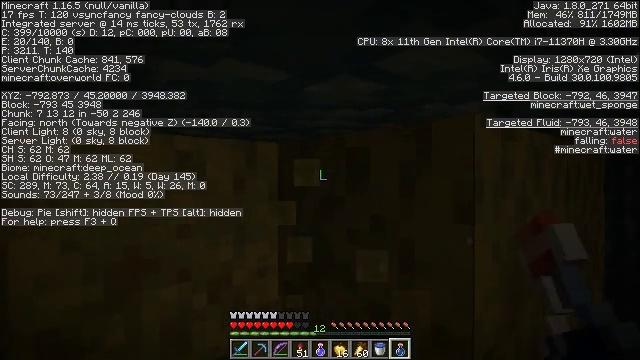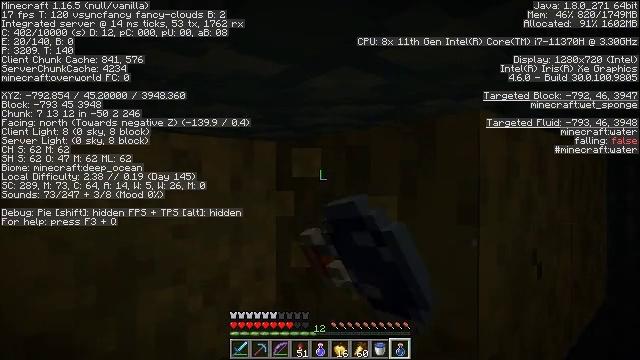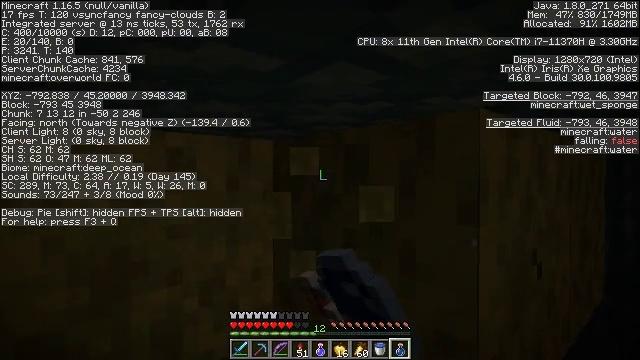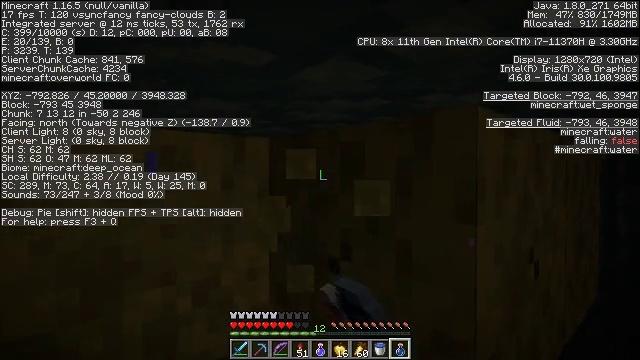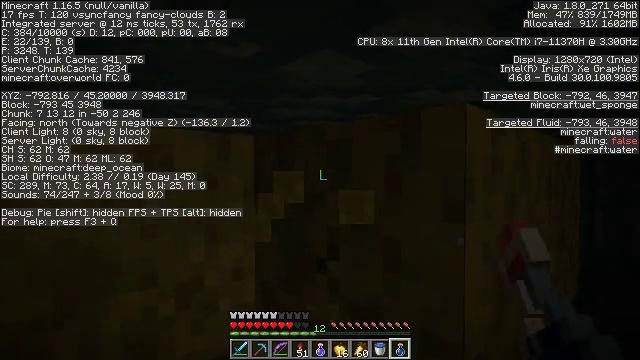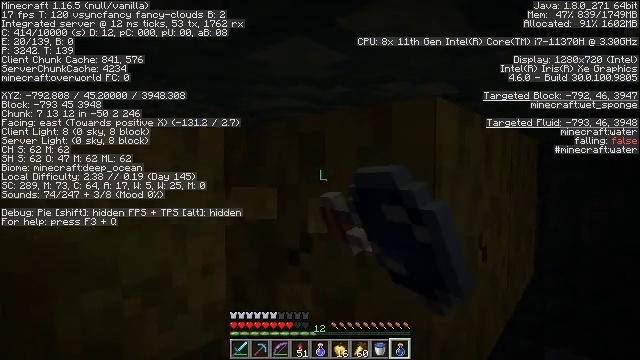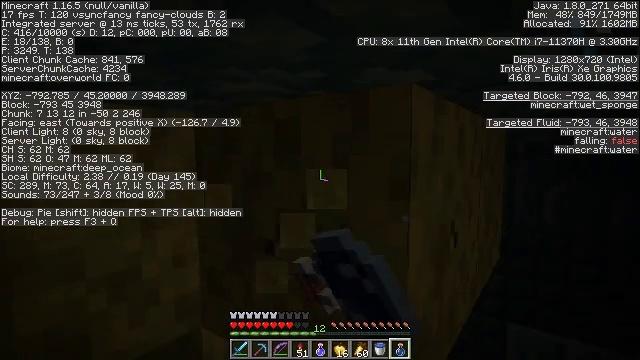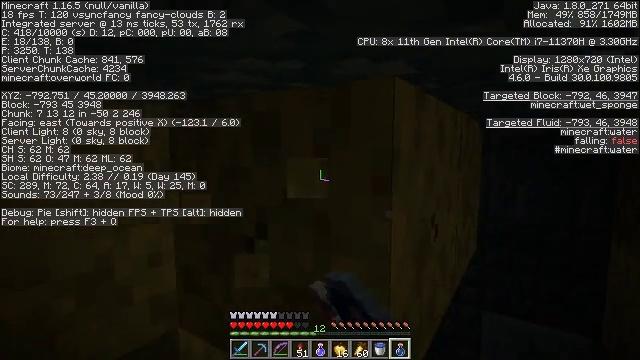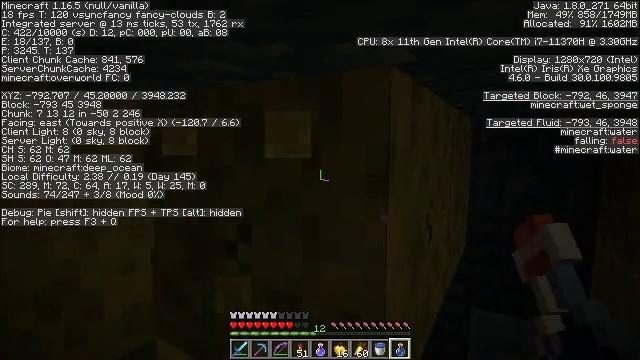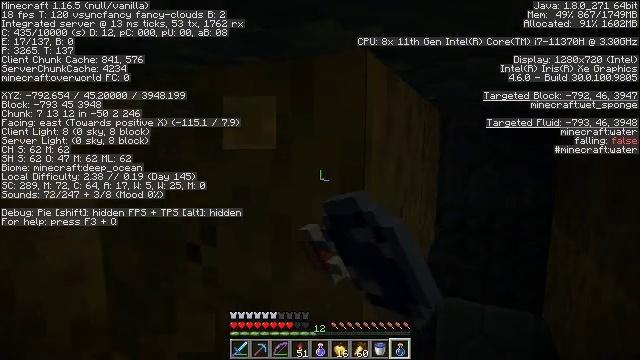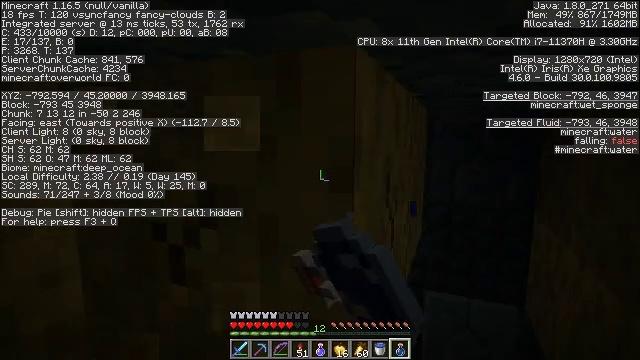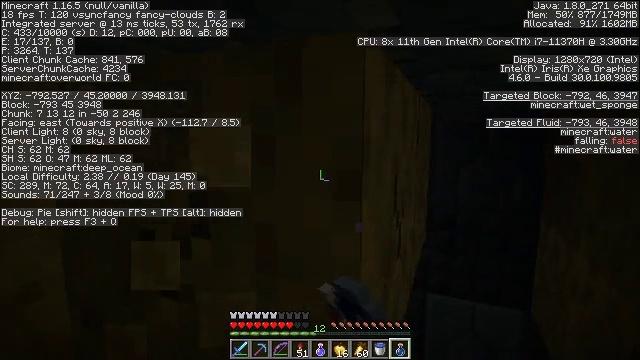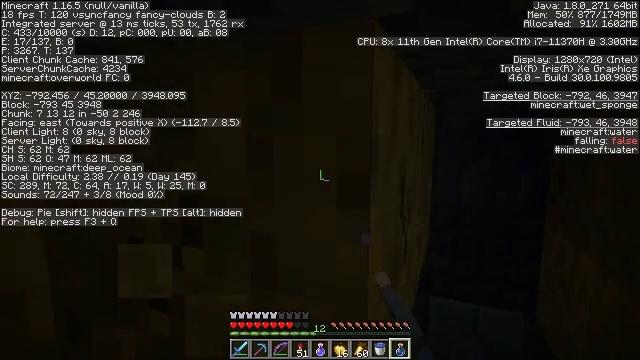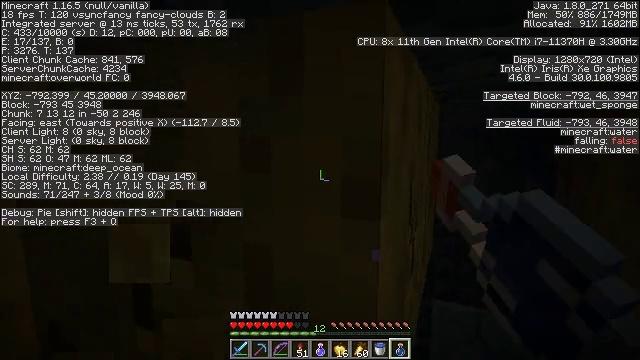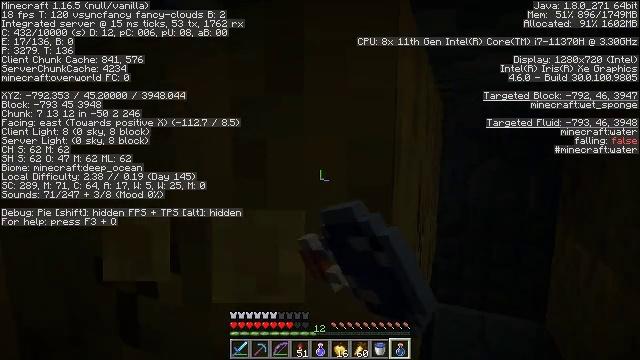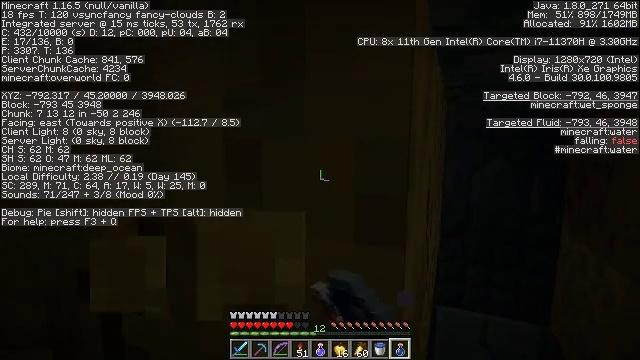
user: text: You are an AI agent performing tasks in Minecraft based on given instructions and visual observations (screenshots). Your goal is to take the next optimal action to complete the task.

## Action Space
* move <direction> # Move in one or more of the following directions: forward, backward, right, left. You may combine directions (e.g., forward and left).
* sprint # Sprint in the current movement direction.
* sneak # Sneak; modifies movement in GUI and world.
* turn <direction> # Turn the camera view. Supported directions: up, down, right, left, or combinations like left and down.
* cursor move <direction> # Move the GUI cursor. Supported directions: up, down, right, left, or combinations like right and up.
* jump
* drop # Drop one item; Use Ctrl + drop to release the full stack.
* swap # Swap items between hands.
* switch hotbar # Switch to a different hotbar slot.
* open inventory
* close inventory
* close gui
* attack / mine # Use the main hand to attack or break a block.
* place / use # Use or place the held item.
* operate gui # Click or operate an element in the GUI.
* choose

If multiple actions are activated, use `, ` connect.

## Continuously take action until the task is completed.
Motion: motion action
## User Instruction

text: Mine the prismarine in an ocean monument.
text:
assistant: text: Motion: attack / mine, jump
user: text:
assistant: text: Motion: attack / mine, jump
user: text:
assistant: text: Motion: attack / mine, jump
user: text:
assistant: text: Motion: turn right, attack / mine, jump
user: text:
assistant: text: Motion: turn right and down, attack / mine, jump
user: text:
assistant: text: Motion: move forward, turn right and down, attack / mine, jump
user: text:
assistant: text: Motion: move forward, turn right and down, attack / mine, jump
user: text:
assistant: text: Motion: move forward, turn right, attack / mine, jump
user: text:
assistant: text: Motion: move forward, turn right and down, attack / mine, jump
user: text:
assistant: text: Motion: move forward, turn right, attack / mine, jump
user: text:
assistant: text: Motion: move forward, attack / mine, jump
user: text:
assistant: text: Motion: move forward, attack / mine, jump
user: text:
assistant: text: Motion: attack / mine, jump
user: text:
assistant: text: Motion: attack / mine, jump
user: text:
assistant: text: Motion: attack / mine, jump
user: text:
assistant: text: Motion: attack / mine, jump
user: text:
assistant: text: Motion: attack / mine, jump
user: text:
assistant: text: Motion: attack / mine, jump
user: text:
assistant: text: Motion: attack / mine, jump
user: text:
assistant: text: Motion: attack / mine, jump
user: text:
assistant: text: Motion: attack / mine, jump
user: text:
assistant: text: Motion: attack / mine, jump
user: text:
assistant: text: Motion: attack / mine, jump
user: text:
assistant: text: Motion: attack / mine, jump
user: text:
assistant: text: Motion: attack / mine, jump
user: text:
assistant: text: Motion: attack / mine, jump
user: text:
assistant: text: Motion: attack / mine, jump
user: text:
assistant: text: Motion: attack / mine, jump
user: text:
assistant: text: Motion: attack / mine, jump
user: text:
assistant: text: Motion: attack / mine, jump